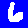
Digit: 6